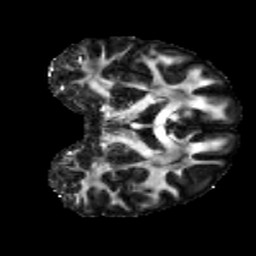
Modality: FA
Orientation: coronal
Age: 24
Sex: female
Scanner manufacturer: siemens
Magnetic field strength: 3 T
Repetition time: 3.5 s
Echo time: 0.086 s